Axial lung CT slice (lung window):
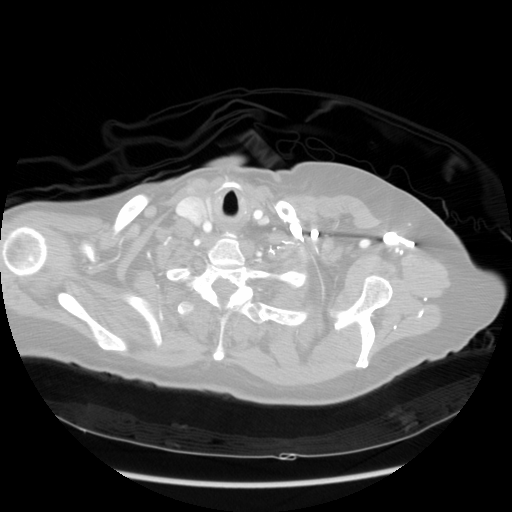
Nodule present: no